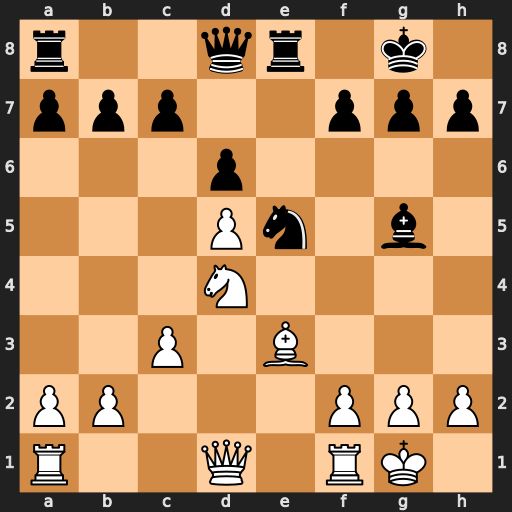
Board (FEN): r2qr1k1/ppp2ppp/3p4/3Pn1b1/3N4/2P1B3/PP3PPP/R2Q1RK1
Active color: w
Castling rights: -
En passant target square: -
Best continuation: Bxg5 Qxg5 f4 Qg4 fxe5